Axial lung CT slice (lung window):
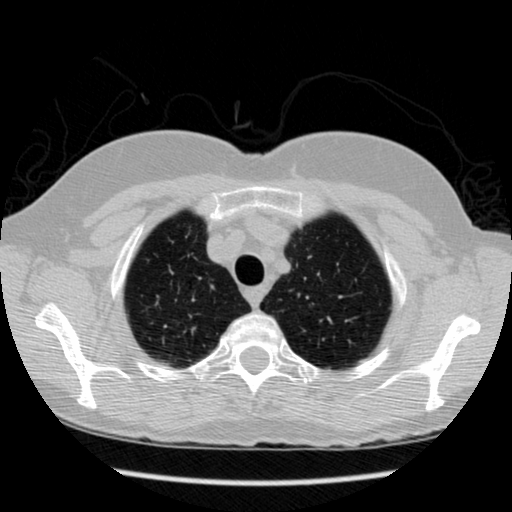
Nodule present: no